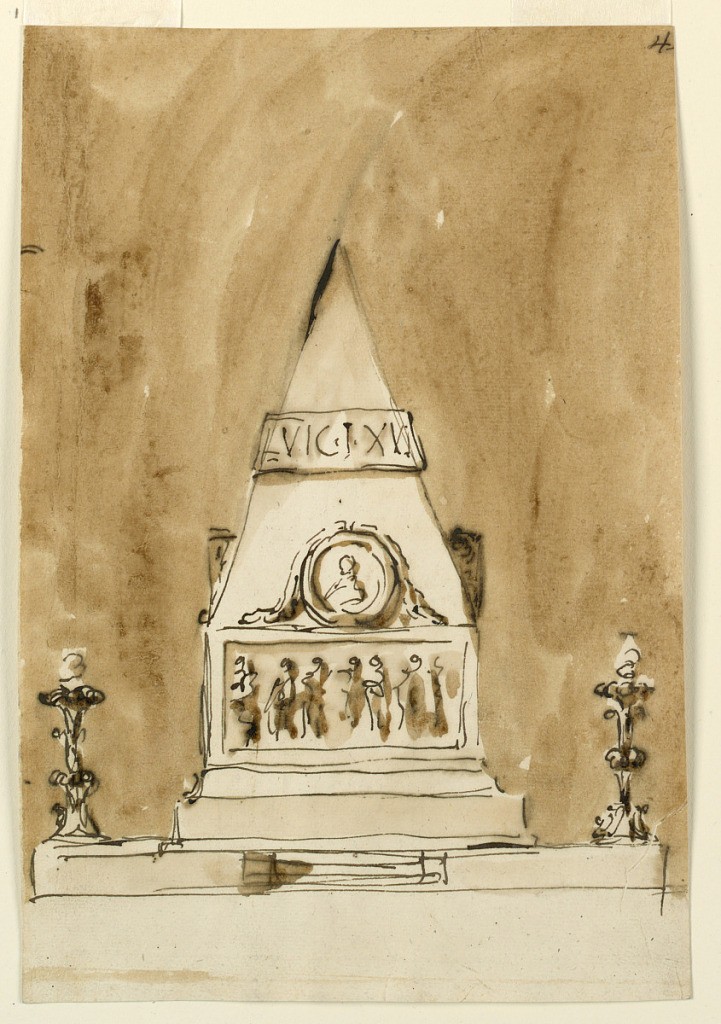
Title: Funeral Decorations for King Louis XVI of France
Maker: Giuseppe Barberi, Italian, 1746–1809
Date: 1793
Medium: Pen and brown ink, brush and brown wash on lined off-white paper
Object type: Drawing
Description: A variation of 1938-88-1288, without door. The rectangular part of the pyramid is decorated with reliefs; on top of them stand medallions, with a garland dragging from above. Father above is a band with an inscription.